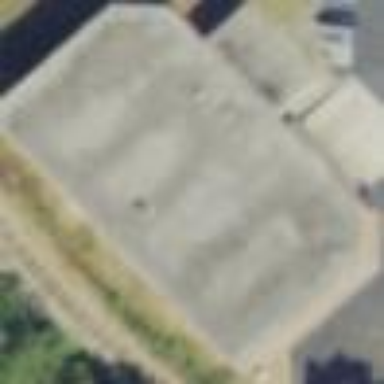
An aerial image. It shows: Warehouse.